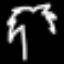
Label: palm tree